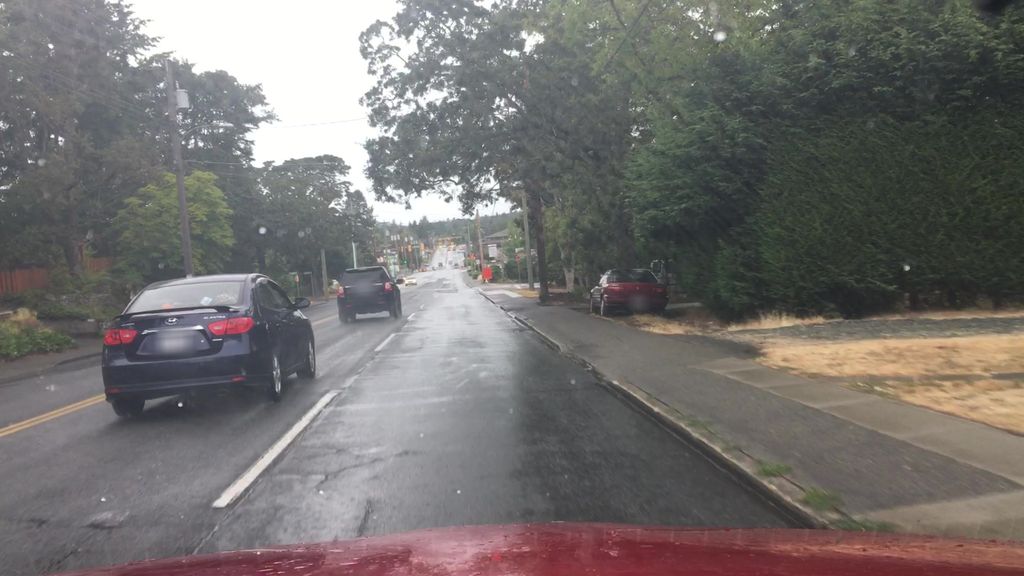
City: victoria